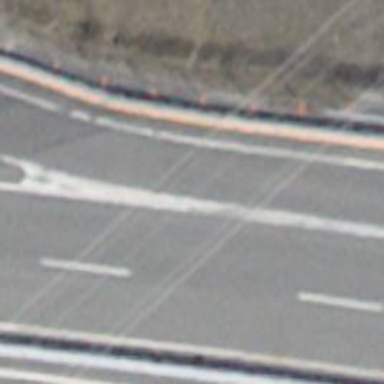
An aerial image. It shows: Asphalt motorway.